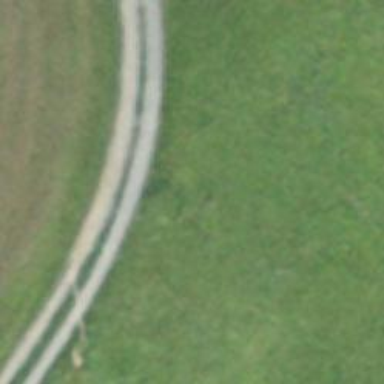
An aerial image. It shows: Gravel track with grade 2 tracktype.